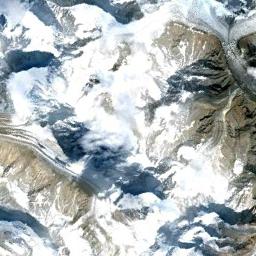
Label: snowberg